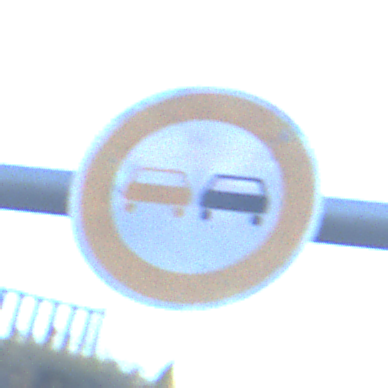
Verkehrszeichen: Ueberholverbot
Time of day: SunriseSunset
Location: Outdoor (RoadRail)
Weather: Clear
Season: NotSpecified
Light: Natural